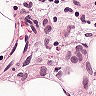
Metastatic tissue present: yes